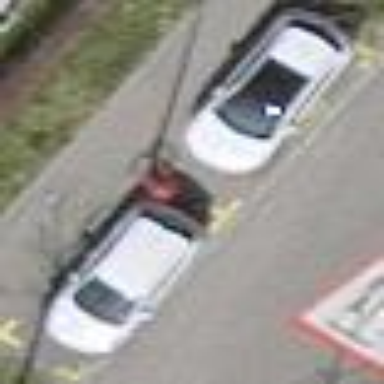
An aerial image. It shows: Parking lane designated for parking.